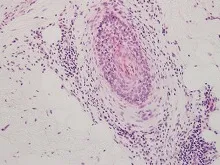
Skin biopsy of the scalp findings before Hematoxylin and eosin stains. X200).
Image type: pathology (h&e)